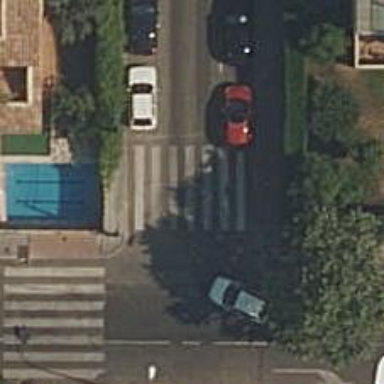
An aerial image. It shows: Zebra crossing on the road.